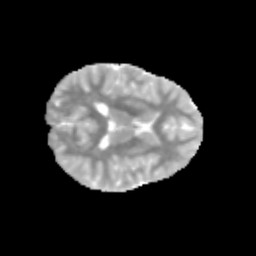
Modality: MD
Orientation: axial
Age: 10
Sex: male
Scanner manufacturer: siemens
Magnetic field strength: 3 T
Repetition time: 3.8 s
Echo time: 0.07 s